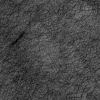
Atmospheric dust classification: not_dusty